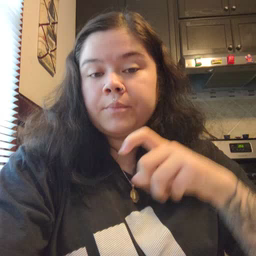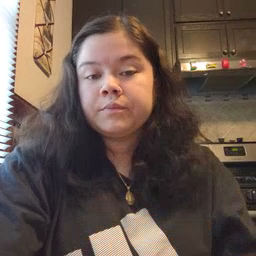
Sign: tomorrow